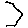
Label: hexagon